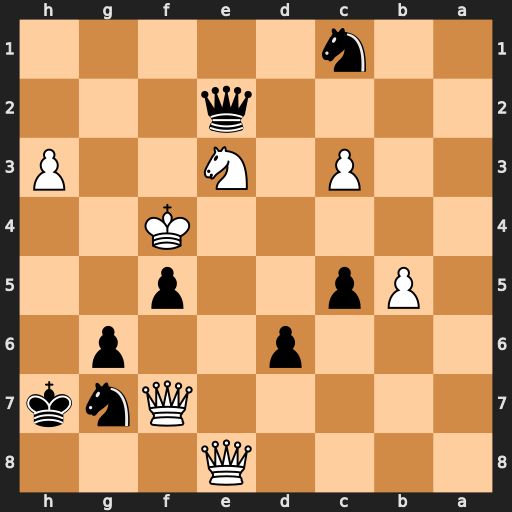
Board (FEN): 4Q3/5Qnk/3p2p1/1Pp2p2/5K2/2P1N2P/4q3/2n5
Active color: b
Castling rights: -
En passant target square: -
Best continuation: Nd3+ Kg5 Qh5+ Kf6 Qh4#